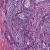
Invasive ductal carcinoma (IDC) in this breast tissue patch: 1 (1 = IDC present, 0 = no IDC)